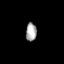
Tissue: prostate
Cell type: Fibroblasts
Senescence score: 0.7052
Nuclear area (px): 191
Mean DAPI intensity: 169.304